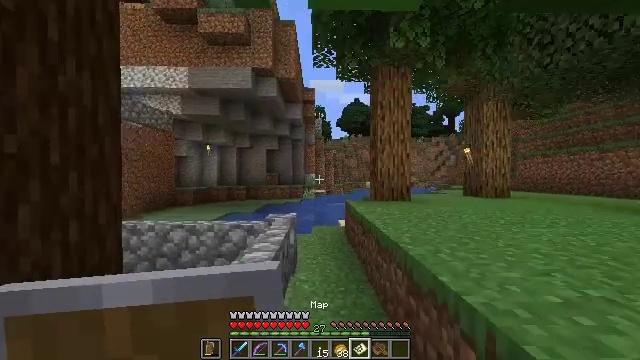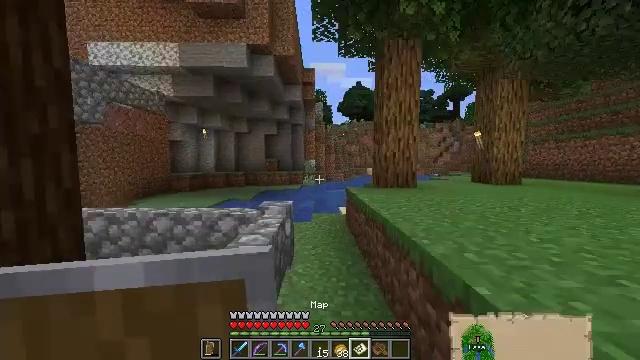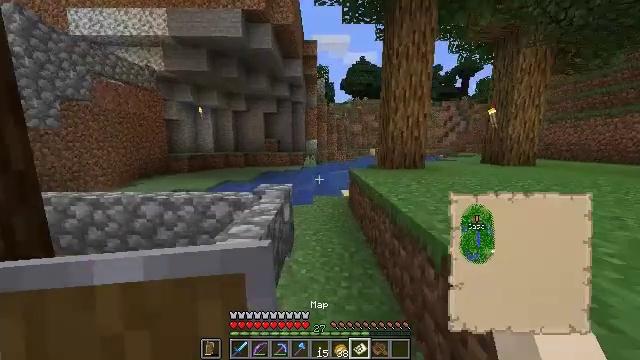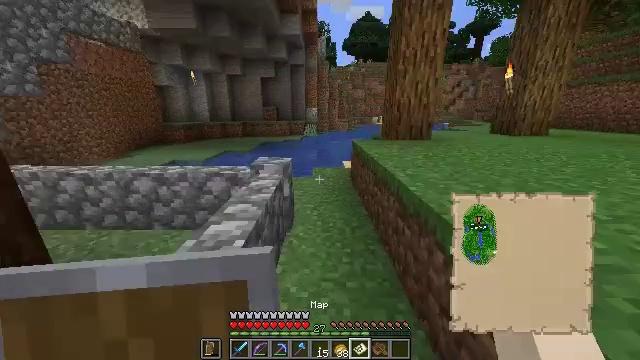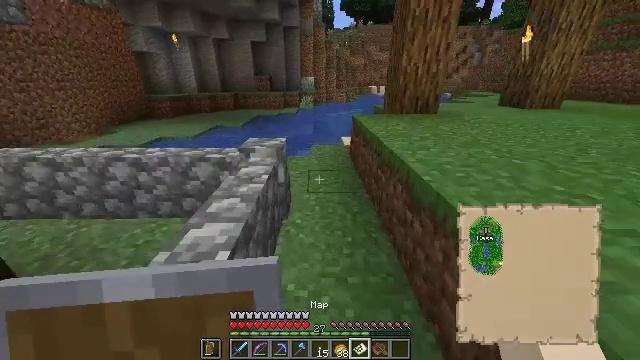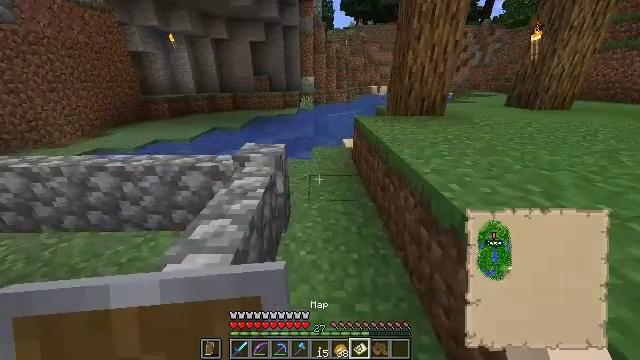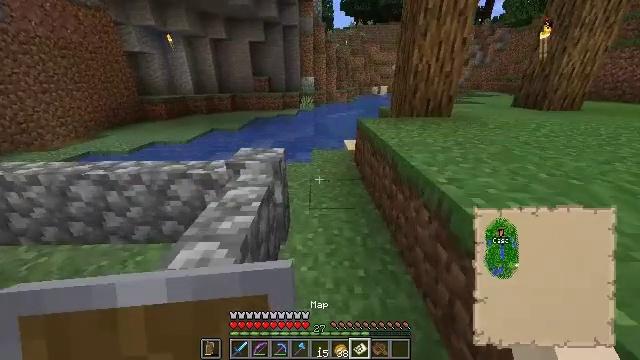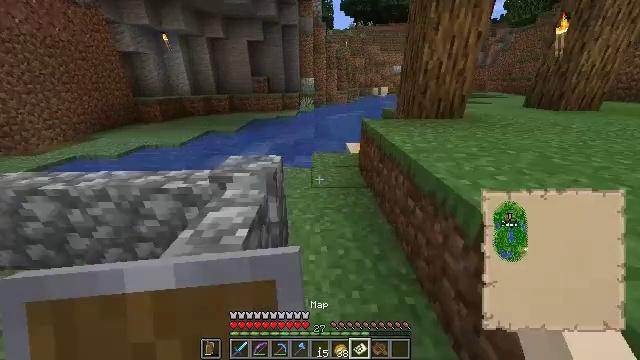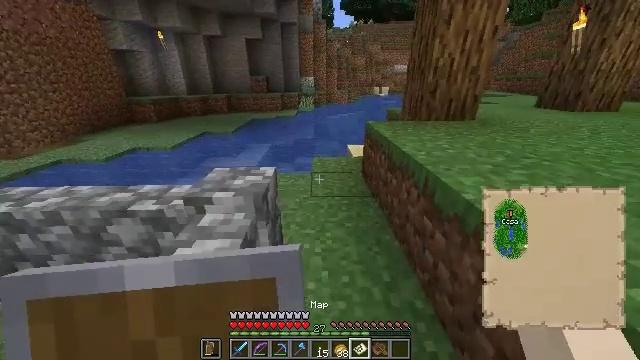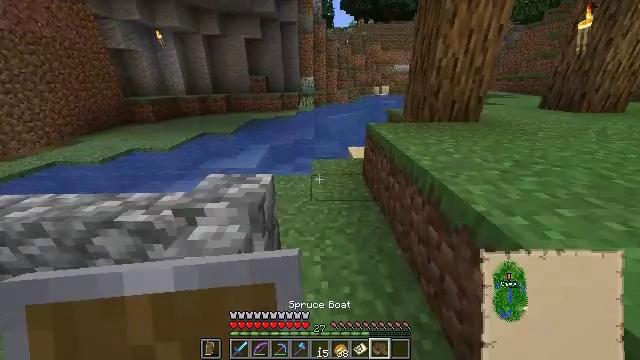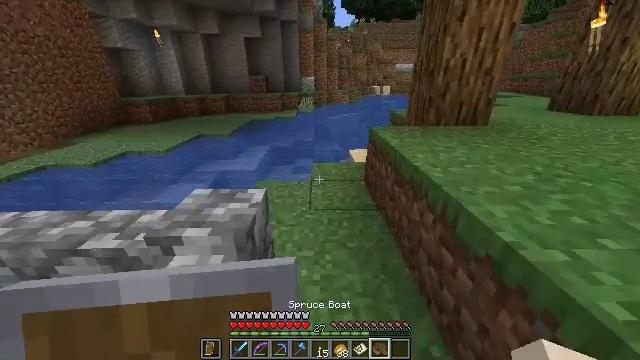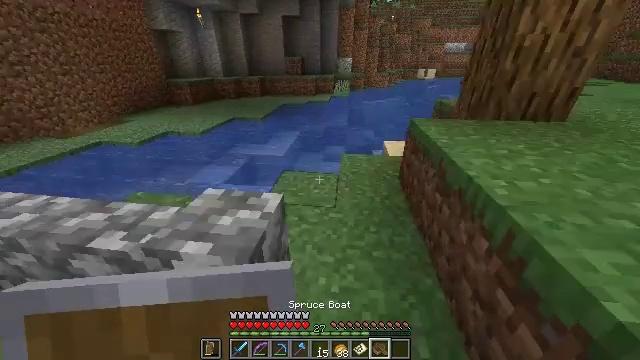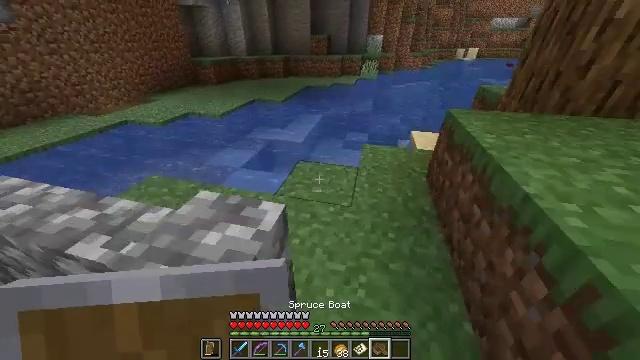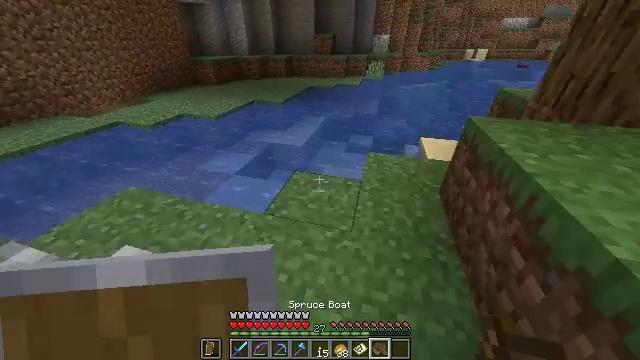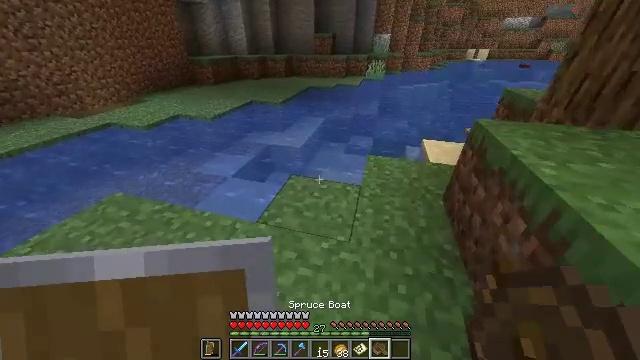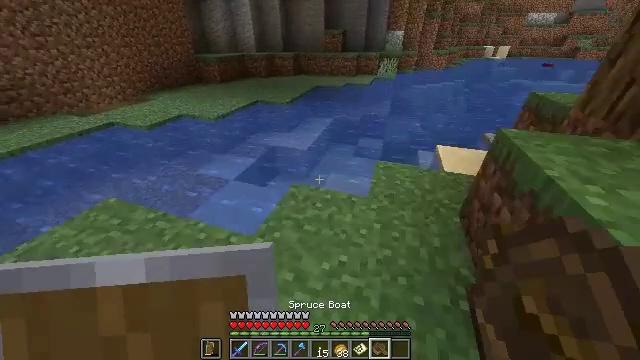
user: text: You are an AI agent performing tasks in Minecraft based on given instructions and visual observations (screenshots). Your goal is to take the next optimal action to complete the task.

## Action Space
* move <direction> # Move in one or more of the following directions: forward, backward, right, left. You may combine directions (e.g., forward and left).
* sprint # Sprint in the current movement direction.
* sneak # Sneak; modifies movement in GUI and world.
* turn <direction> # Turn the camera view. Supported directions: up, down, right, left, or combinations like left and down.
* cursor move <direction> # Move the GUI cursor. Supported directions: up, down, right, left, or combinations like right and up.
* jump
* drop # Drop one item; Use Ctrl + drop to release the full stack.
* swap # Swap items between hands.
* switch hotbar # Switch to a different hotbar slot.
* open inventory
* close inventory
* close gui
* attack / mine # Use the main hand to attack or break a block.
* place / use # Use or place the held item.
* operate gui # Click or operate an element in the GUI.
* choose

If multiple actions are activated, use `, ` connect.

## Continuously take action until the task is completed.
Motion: motion action
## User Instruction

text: Break the clay block to collect it.
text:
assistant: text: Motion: move forward, turn down
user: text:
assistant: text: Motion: move forward, turn down
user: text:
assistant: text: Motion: move forward, turn down
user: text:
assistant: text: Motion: move forward, turn down
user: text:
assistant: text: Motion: move forward
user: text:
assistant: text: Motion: move forward
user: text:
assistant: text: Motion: move forward
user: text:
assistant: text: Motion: move forward
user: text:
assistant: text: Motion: move forward
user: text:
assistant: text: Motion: move forward
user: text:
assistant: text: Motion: move forward, turn left and down
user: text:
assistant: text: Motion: move forward, turn left and down
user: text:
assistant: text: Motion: move forward, turn left
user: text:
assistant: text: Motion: move forward
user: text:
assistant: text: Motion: move forward, turn left
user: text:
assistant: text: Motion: move forward, turn left
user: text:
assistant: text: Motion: move forward, turn left and down
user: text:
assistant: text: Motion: move forward, turn left and down
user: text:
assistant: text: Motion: move forward, turn left and down
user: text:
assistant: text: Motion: move forward, turn left and down
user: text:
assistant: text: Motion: move forward, turn left and down
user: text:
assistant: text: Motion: move forward, turn left and down
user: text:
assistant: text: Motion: no_op
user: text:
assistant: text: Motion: turn left
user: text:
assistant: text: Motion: no_op
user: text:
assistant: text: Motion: no_op
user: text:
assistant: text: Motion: no_op
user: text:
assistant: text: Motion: turn down
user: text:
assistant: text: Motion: no_op
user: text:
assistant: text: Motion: no_op